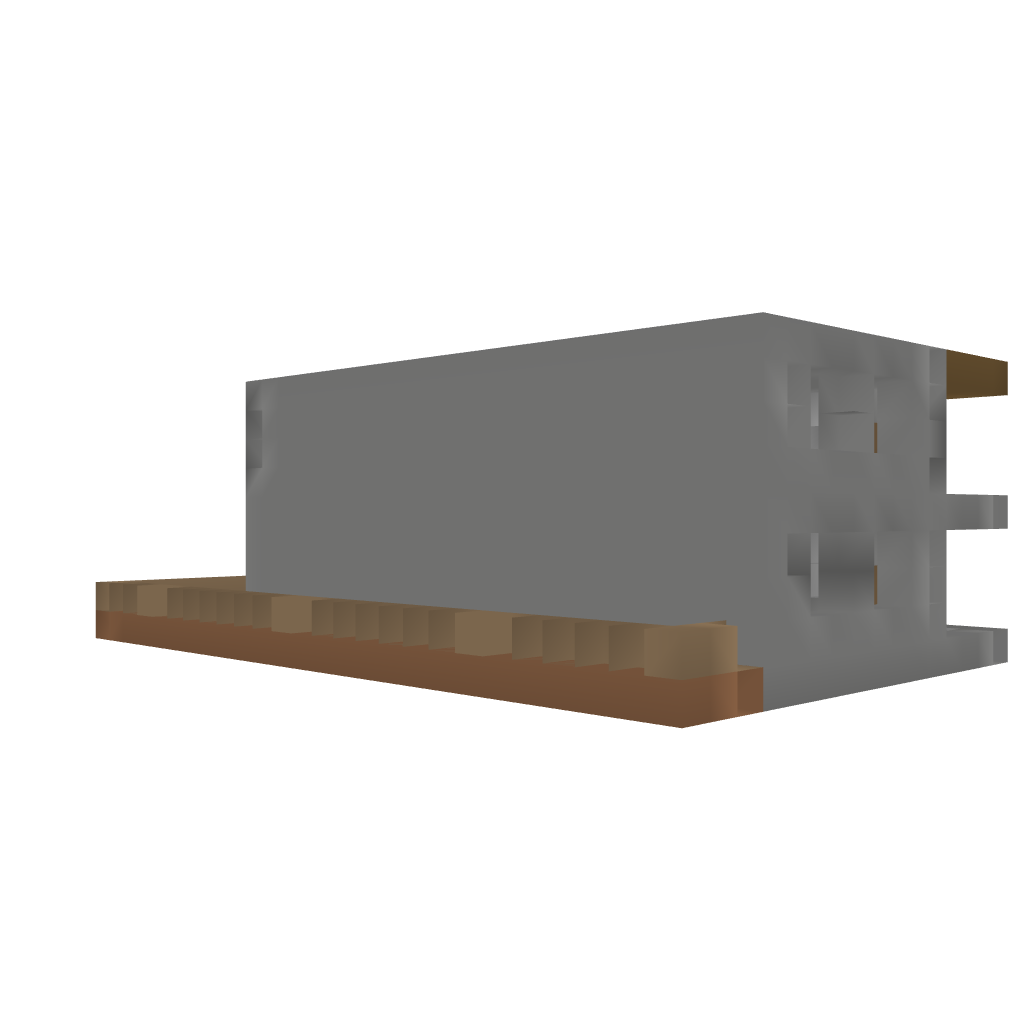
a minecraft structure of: g_motel1